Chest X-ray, AP view. Patient: 55 years old, sex M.
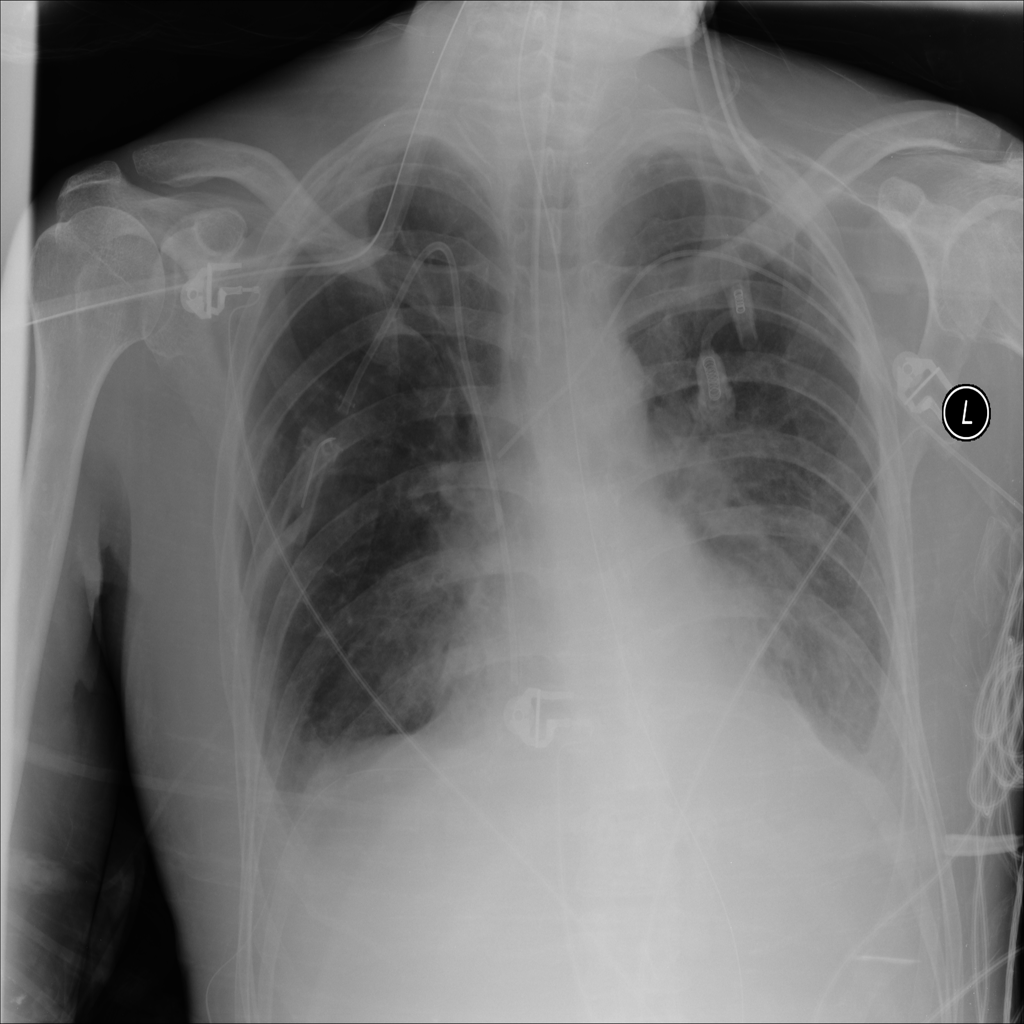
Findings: Effusion, Infiltration